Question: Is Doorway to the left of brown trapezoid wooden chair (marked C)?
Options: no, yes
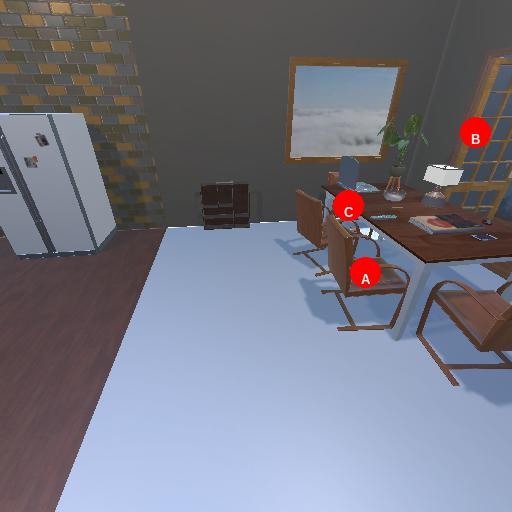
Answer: no